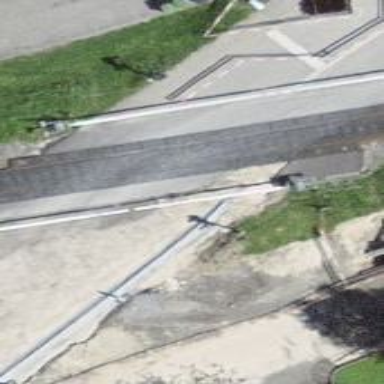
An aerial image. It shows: Railway level crossing.